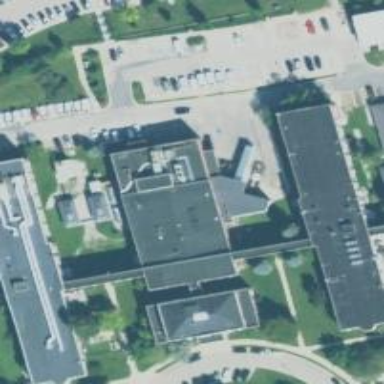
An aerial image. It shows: Healthcare clinic.